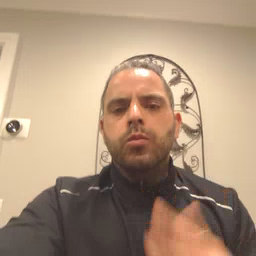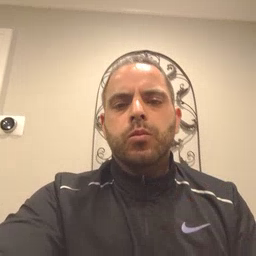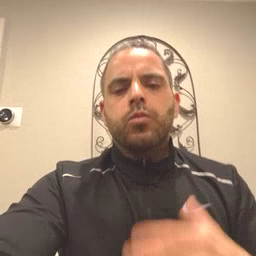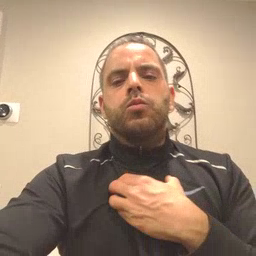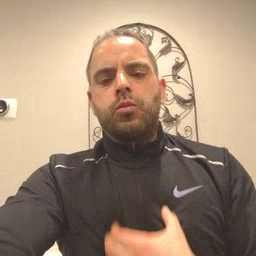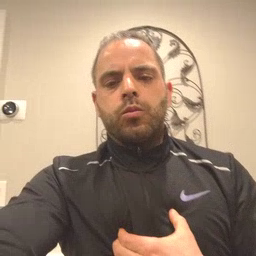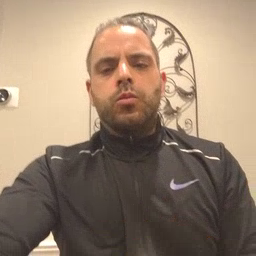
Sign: hungry